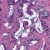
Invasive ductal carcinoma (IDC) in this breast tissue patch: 0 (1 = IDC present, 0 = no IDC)